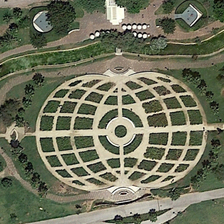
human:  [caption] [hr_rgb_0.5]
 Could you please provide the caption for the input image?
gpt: many green trees are in a square shaped a lantern .

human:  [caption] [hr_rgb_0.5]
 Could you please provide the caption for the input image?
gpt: many green trees are in a square shaped a lantern .

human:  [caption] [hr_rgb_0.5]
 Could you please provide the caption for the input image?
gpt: many green trees are in a square shaped a lantern .

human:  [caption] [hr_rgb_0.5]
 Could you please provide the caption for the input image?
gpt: many green trees are in a square shaped a lantern .

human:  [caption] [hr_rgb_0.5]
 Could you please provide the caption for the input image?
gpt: many green trees are in a square shaped a lantern .